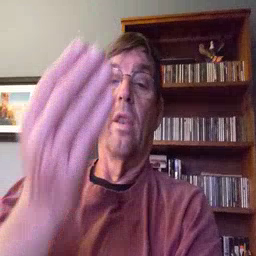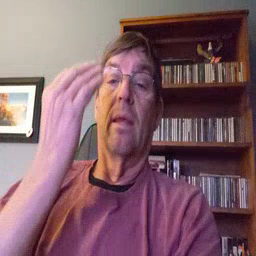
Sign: morning